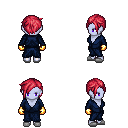
a pixel art fantasy rpg character, female body template, dark elf, purple skin, blue robe, magenta pants, ruby red pixie cut hairstyle, gold gloves, white slippers, four views (front, back, left, right), 2x2 character sprite sheet, small pixel art, hard edges, no anti-aliasing